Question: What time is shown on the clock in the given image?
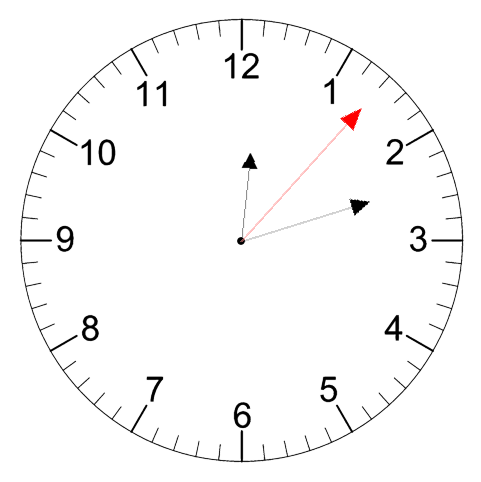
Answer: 12:12:07